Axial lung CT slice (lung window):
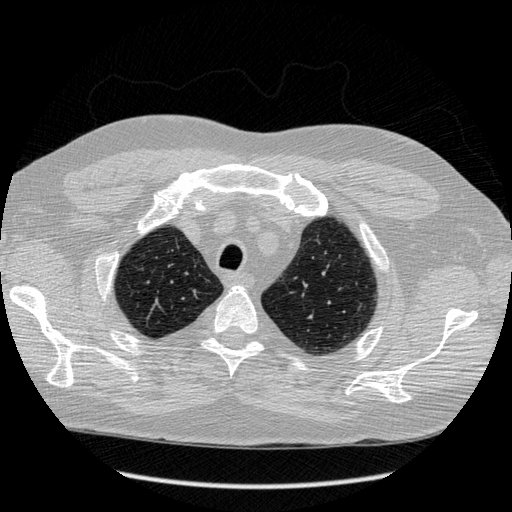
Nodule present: no